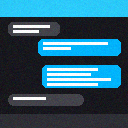
Screen state: on